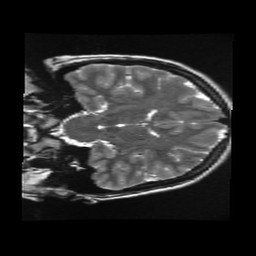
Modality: T2w
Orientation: coronal
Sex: female
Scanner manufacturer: ge
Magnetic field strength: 3 T
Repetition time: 5 s
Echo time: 0.101 s